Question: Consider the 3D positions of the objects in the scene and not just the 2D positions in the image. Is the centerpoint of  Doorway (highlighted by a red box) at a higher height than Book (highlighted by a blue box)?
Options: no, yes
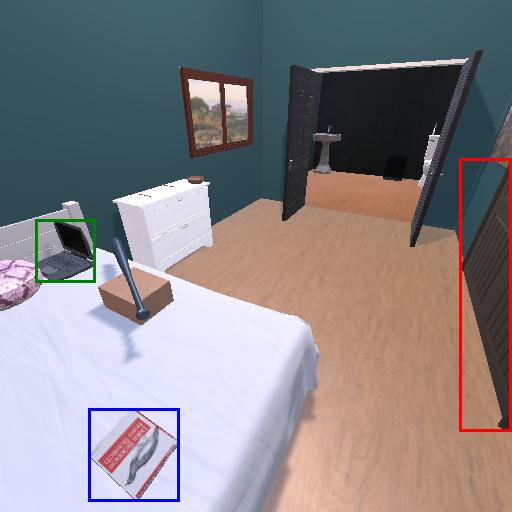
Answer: no